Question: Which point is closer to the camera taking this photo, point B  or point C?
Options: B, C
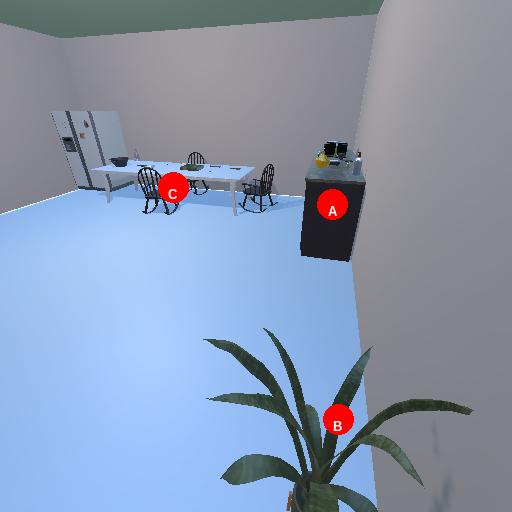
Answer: B